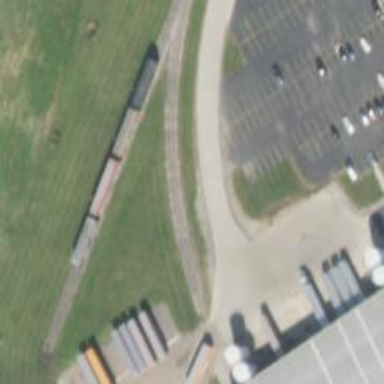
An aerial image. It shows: Railway spur service.